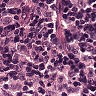
Metastatic tissue present: no